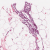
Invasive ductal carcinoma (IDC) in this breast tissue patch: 0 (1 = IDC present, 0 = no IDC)